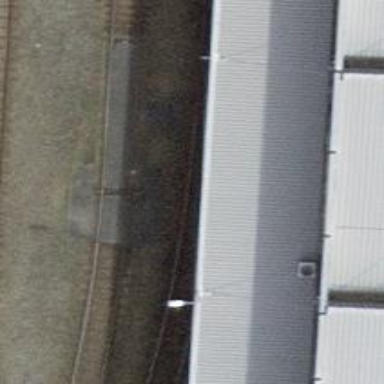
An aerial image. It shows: Single-track spur railway line.